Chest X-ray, AP view. Patient: 31 years old, sex M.
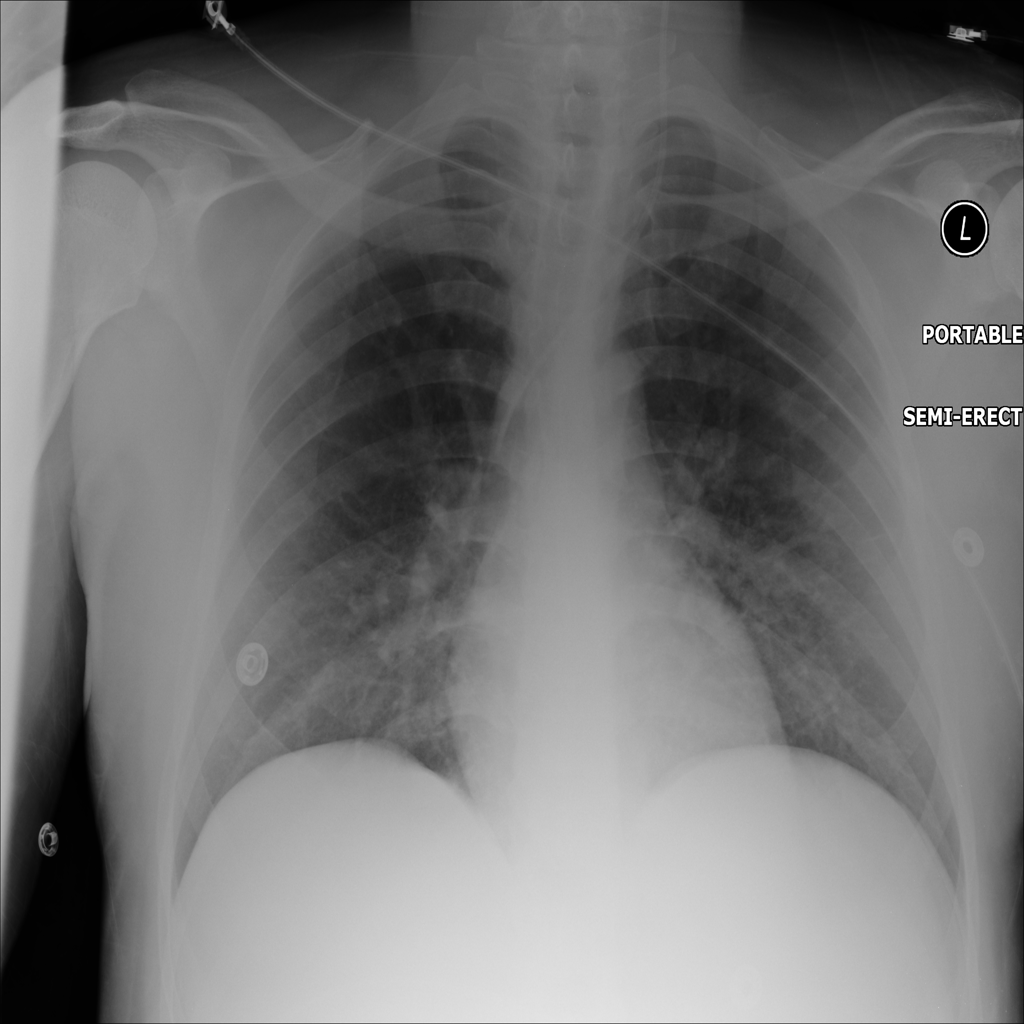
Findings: No Finding